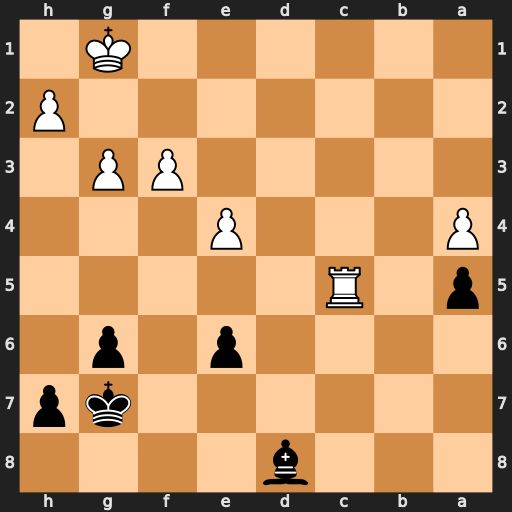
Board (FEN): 3b4/6kp/4p1p1/p1R5/P3P3/5PP1/7P/6K1
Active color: b
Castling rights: -
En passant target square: -
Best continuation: Bb6 Kf1 Bxc5